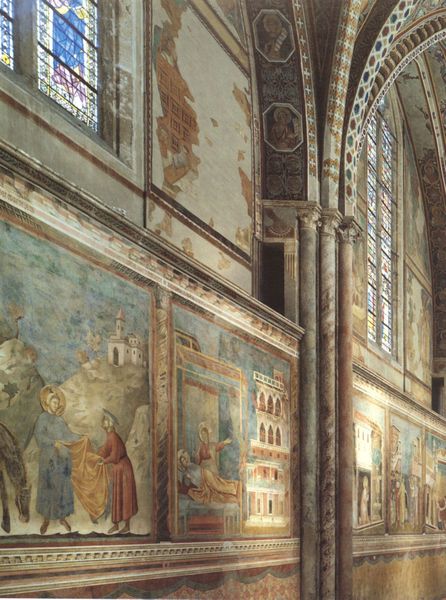
Titel: Franziskuszyklus in S. Francesco
Künstler: Giotto di Bondone
Standort: Assisi, S. Francesco (EU - I - Toskana)
Schlagwörter: fenster, glas, säulen, wand, häuser, kirche, mantel, händler, esel, pilaster, wandgemälde, bett, bögen, dom, fries, kreuzrippengewölbe, nimbus, jesus, fresken, zerstört, heiliger, heilige, fresko, vorlagen, perlstab, gotteshaus, sakralraum, martin, grabtuch, samariter, wunder, geand, giotto, bogem, bildprogramm, bündelsäulen, arenakapelle, lagerstadt